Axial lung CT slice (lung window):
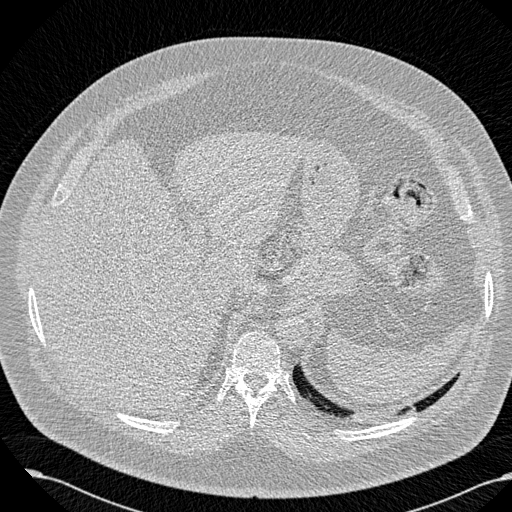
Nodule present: no